Question: I have a method that is ran in the main application thread, but creates new 'Task' for long-running operation and 'await's it's result.
'''
public async Task<CalculatorOutputModel> CalculateXml(CalculatorInputModel input)
{
// 1
return await Task.Factory.StartNew(
new Func<CalculatorOutputModel> (() =>
{
// 2
using (var ms = Serializer.Serialize(input))
{
ms.Position = 0;
using (var rawResult = Channel.RawGetFrbXmlOutputs(ms)) // 3
{
var result = Parser.Parse(rawResult);
return result;
}
}
}),
CancellationToken.None,
TaskCreationOptions.None,
TaskScheduler.FromCurrentSynchronizationContext());
}
'''
My problem is that the AppContext in points (1) and (2) are "a bit" different. In point 1 there is usual application context in 'Current' property, that has all the data I need. In point 2, as you understand, there is 'null' reference in 'AppContext.Current', so I can't access any data. The problem with accessing context in point 2 seems to be easy, just "catch" current context in local variable or pass it as the parameter. The problem for me is more difficult because I need to access the context somewhere in the deep of line marked as "3".
The class itself is derived from 'System.ServiceModel.ClientBase<TChannel>' and the place where I need to get access to the context is the class that implements 'IClientMessageInspector'.
'''
class CalculatorMessageInspector : IClientMessageInspector
{
public object BeforeSendRequest(ref Message request, IClientChannel channel)
{
if (AppContext.Current != null)
{
// never goes here
}
}
}
'''
Just to clarify, here is the call stack (I can't pass my context inside required method):

So:
1. I can't pass context to Channel's method because it does not make any sense;
2. I can't save required parameters from context in Channel because it is proxy class;
3. I can't save required parameters in CalculatorMessageInspector because it is created within the place where current context is already null.
Can anyone advise any method how can I stay within the same context in another thread? Or, at least, how can I pass parameter from the place marked "2" inside the methods hierarchy? Maybe, I can use 'SynchronizationContext' somehow to achieve it? Thanks a lot for any suggestions.
'AppContext.Current' consider to be the same as 'HttpContext.Current != null ? HttpContext.Current.Items[AppContextKey] : null'
So it seems, that in this case there is no common solution to persist the context. Hence, the only applicable solution in this concrete situation (that is quite specific) is to capture required parameters using closure and save then in an object, that will be available in required method (for me worked adding properties to the implementator of 'IEndpointBehavior', but that solution is a bit odd). Thereby, the most applicable solution is to throw away the asynchronous wrapping over the sync call, so the 'AppContext' never "goes away". Mark Stephen's answer as the right then.
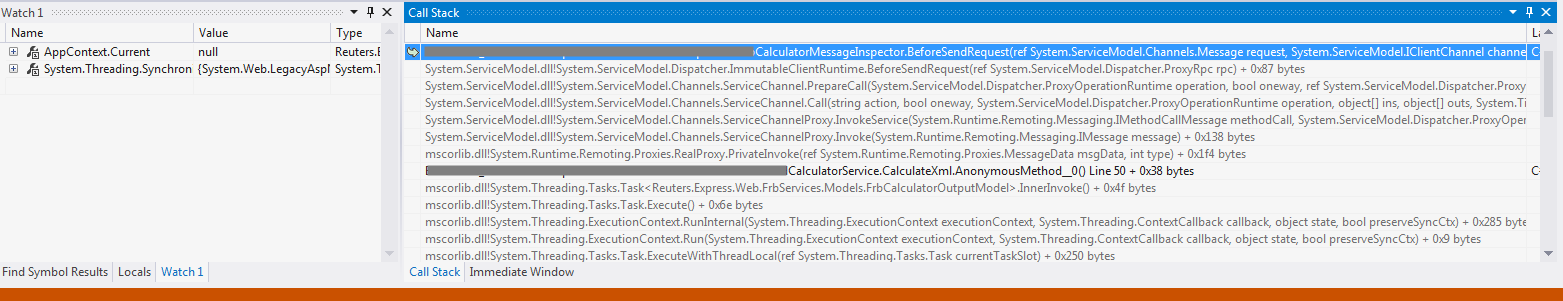
Answer: To use 'async' and 'await' on ASP.NET, you must target .NET 4.5 and turn off quirks mode. The best way to do this is to set '/configuration/system.web/httpRuntime@targetFramework="4.5"' in your web.config.
Also, you shouldn't use 'Task.Run' or 'Task.Factory.StartNew' on ASP.NET. So your code should look more like this:
'''
public CalculatorOutputModel CalculateXml(CalculatorInputModel input)
{
using (var ms = Serializer.Serialize(input))
{
ms.Position = 0;
using (var rawResult = Channel.RawGetFrbXmlOutputs(ms))
{
var result = Parser.Parse(rawResult);
return result;
}
}
}
'''